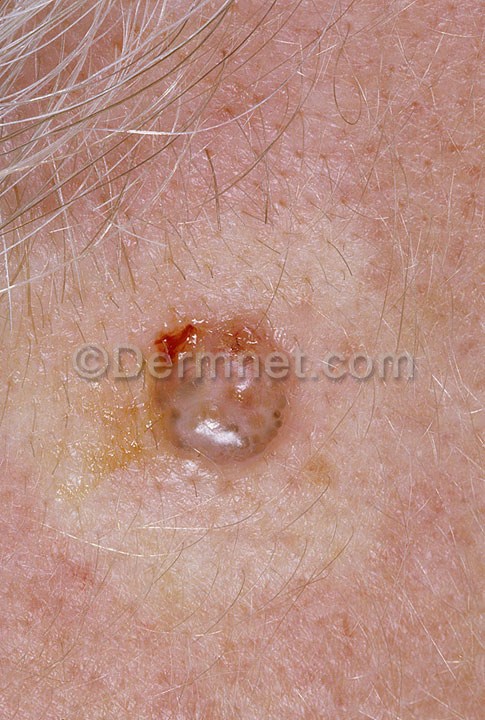
Disease: Actinic Keratosis Basal Cell Carcinoma and other Malignant Lesions